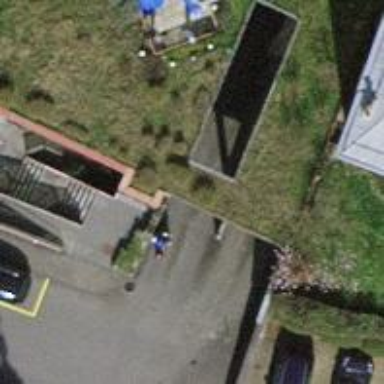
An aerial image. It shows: Parking area.